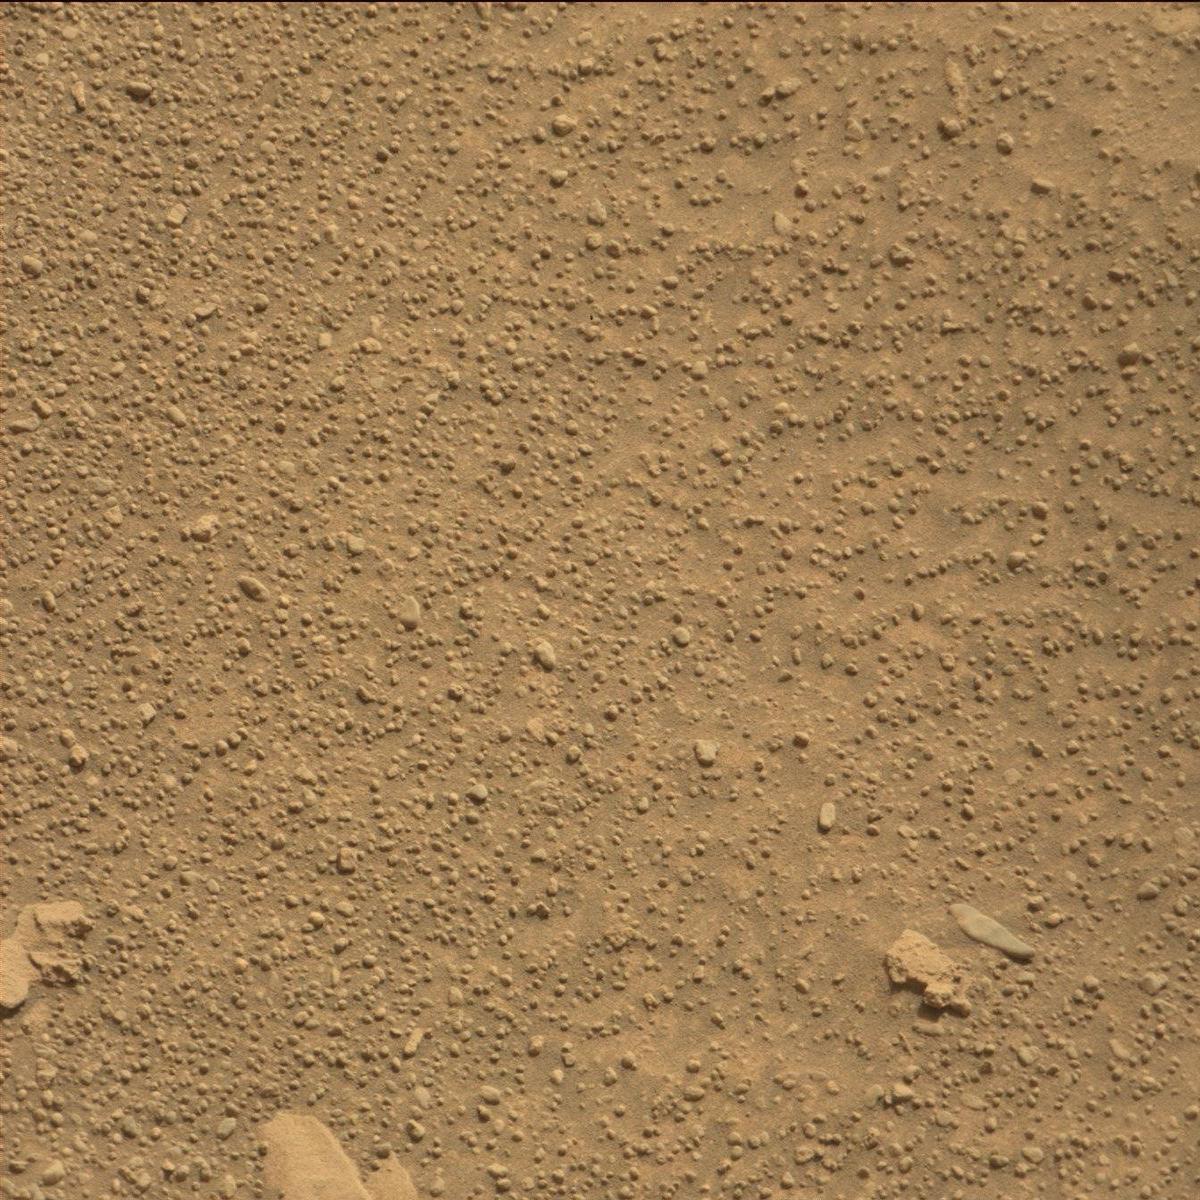
Terrain classes present: Bedrock, Rock, Sand / Soil